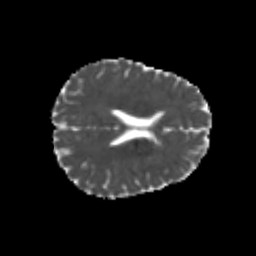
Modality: MD
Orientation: axial
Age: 26
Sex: female
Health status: healthy
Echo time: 0.074 s